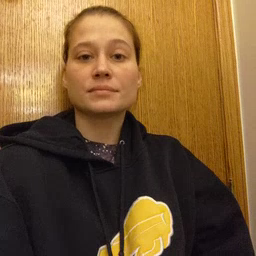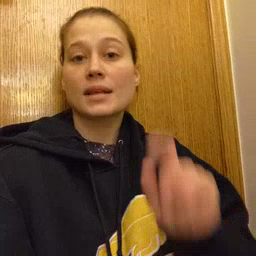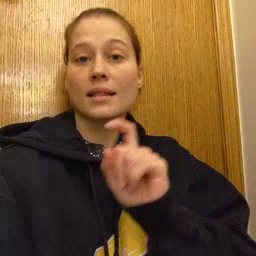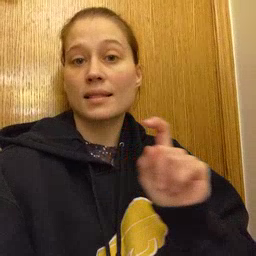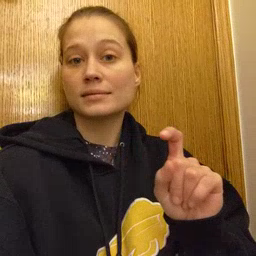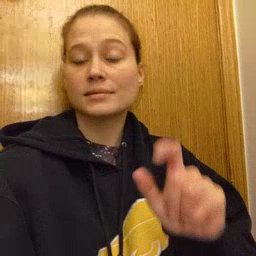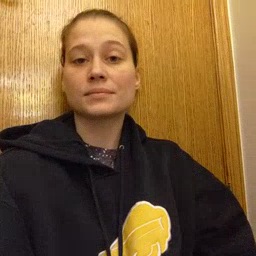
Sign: closet